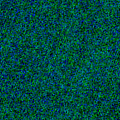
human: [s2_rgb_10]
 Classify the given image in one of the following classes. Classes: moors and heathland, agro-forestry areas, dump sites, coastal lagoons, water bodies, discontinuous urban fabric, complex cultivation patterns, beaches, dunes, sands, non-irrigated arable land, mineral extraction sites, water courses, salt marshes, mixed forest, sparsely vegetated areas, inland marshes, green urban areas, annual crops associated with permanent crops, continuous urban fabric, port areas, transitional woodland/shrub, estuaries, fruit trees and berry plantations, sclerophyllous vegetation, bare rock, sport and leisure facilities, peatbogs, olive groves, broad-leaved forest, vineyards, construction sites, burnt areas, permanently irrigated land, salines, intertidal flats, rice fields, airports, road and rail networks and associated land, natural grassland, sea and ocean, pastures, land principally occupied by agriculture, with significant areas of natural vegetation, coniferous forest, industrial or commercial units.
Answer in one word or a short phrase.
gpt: sea and ocean